Question: Whenever I run command prompt, it works fine but is not showing the current directory before the prompt(blinking).How can this be solved?
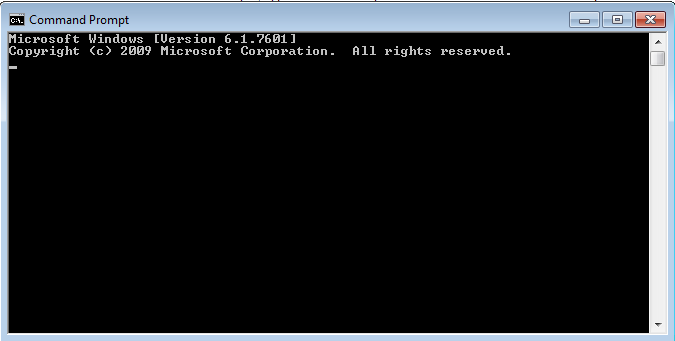
Answer: 1.) Open up registry editor by typing "regedit" [without the quotes] in the search box, and then clicking on the link up top.
2.) Navigate to the key HKEY_CURRENT_USER \ Software \ Microsoft \ Command Processor and search for the string "Autorun" in the left window. If that string is not existing yet, create it. Double-click it afterwards and add the new directory path in the following way: CD /d C:
3.) If you would like the command prompt to open in the system32 folder, use this string instead:
CD /d C:\windows\system32
It solved mine!